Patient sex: M
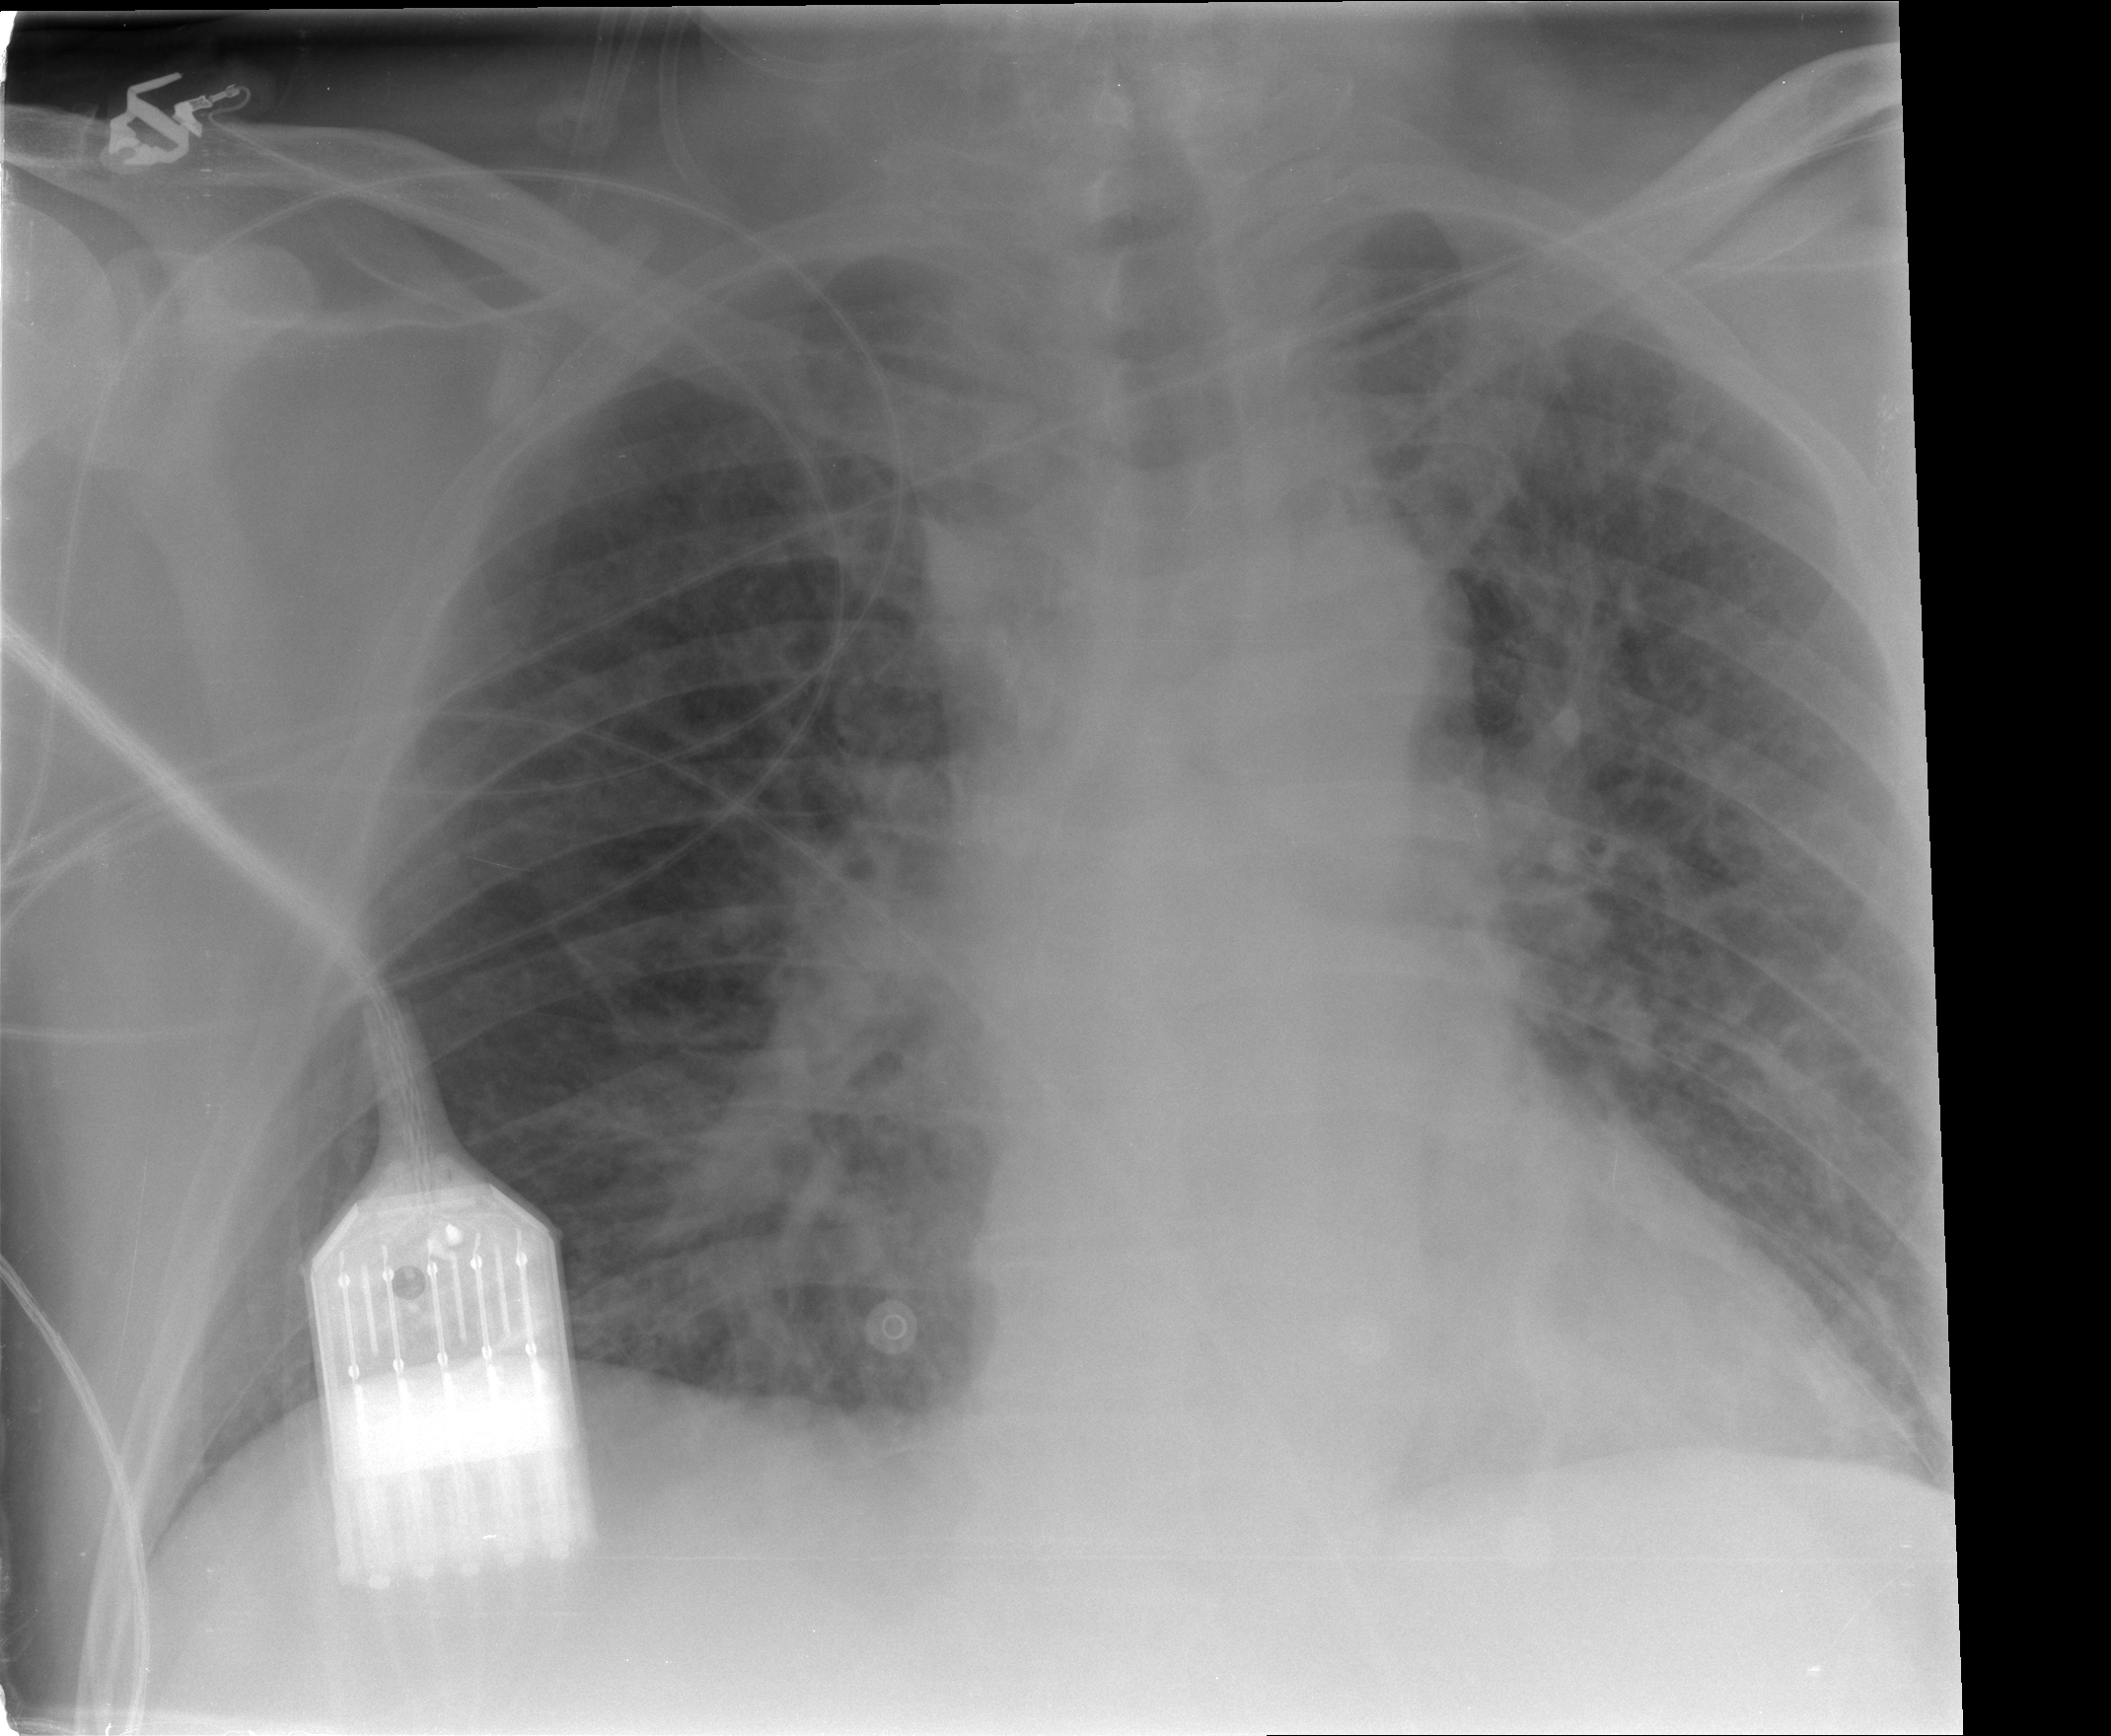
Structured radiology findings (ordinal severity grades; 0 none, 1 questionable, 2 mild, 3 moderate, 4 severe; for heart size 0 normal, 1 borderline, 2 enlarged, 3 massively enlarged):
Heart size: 0
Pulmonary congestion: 3
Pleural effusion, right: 0
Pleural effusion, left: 0
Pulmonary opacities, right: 0
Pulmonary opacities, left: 0
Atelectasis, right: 0
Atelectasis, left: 0